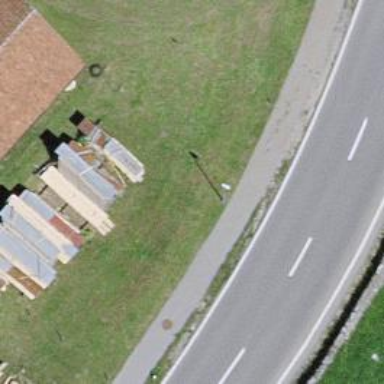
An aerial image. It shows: Asphalt sidewalk.